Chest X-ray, AP view. Patient: 56 years old, sex M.
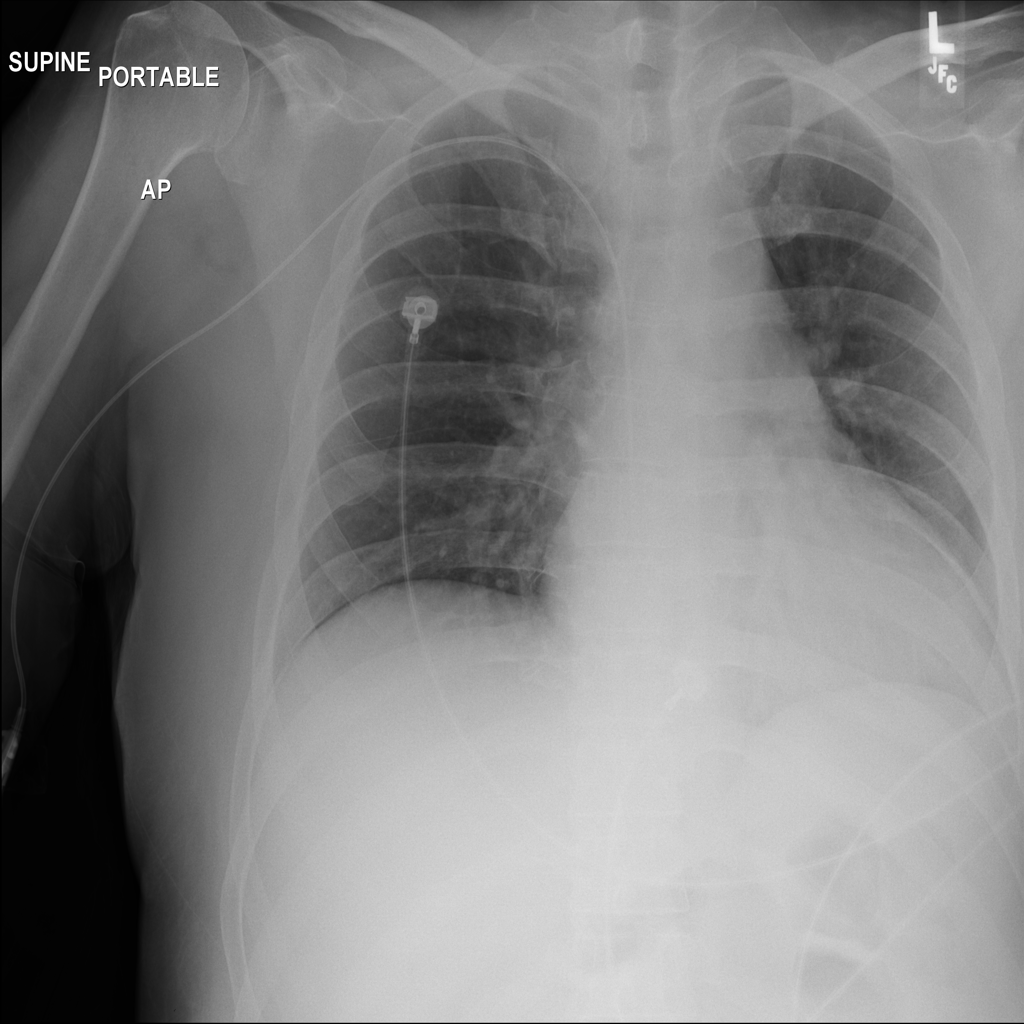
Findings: No Finding